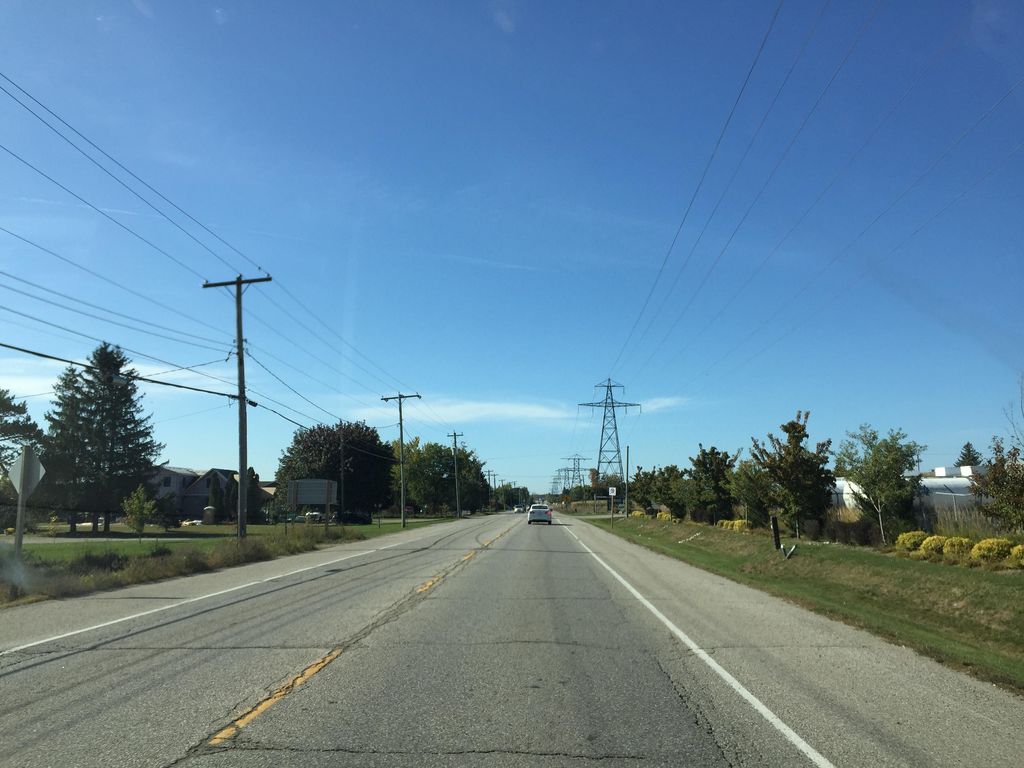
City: kitchener-waterloo